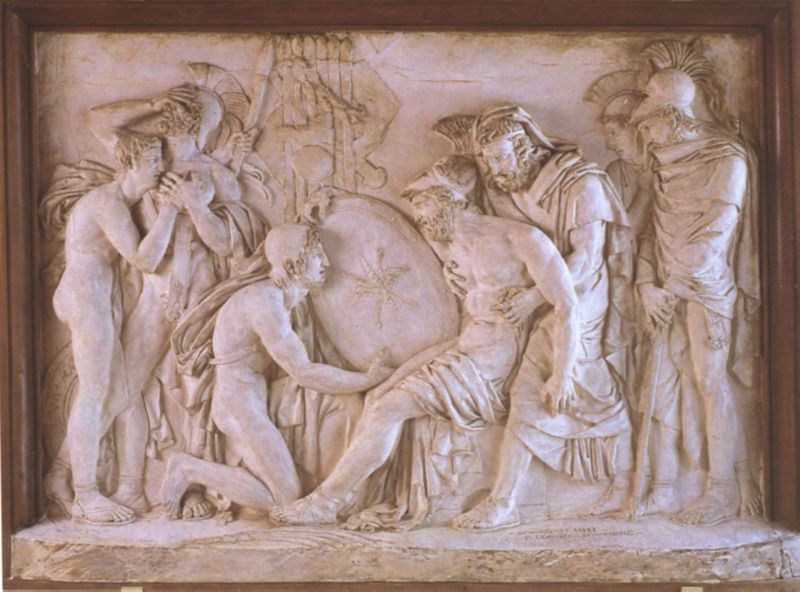
Titel: Der Tod des Epaminondas
Künstler: Pierre-Jean David d’Angers
Schlagwörter: feder, mann, nackt, umhang, weiß, frauen, menschen, frau, marmor, männer, beige, rahmen, stein, tod, trauer, hände, boden, relief, soldaten, sandalen, knie, schild, antike, waffen, knien, soldat, helm, rüstung, rom, helme, grab, jesus, sterben, antik, griechen, sparta, griechisch, kniend, krieger, griechenland, speer, gips, herkules, römisch, troja, achilles, ruch, pergamon, homer